Question: I am implementing Non-renewing subscription IAP in my app where I am making server implementation to expire a subscription. I am stuck when I click on a subscription I already have bought, It shows a dialog, with OK button. I have two questions here:
1. Sometime it shows the above dialog but sometimes it shows "Tap buy to renew or extend it." dialog. Can anyone tell me whats reason behind this? Or it is just a Sandbox issue. (This screenshot from another thread.)
2. When I get "This In-App purchase has already been bought. It will be restored for free." alert, how i can stop activity indicator? Is there a delegate method to track this?
I could not found but is there anything new came in ?

Thank you
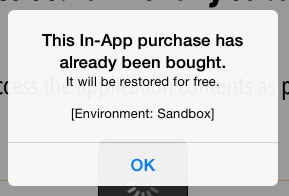
Answer: 1. For a non-renewable subscription, the correct dialog is "Tap buy to renew or extend it.". The reason for this is that once a non-consumable product is owned, it is owned permanently; hence the "renew or extend" language.
2. You are getting this dialog because you are attempting to purchase the same product again before completing the transaction on the app's side. The App Store has approved the transaction and sent you a transaction ID, but you have not confirmed that you have delivered the promised content/access. Thus, the transaction is left in the approved state. The transaction remains tied to the app until you finish it.
See <URL>.